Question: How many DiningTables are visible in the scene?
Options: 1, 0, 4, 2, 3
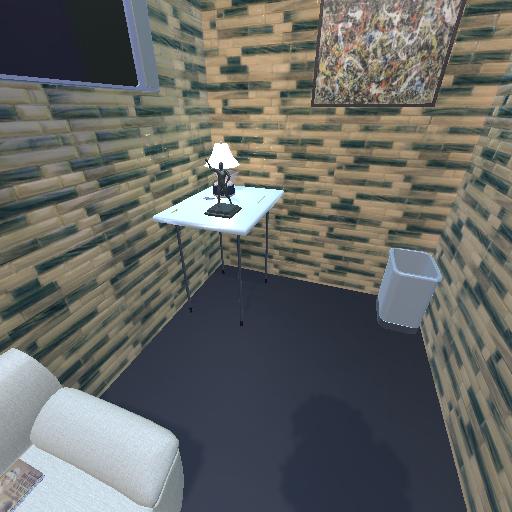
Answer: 1